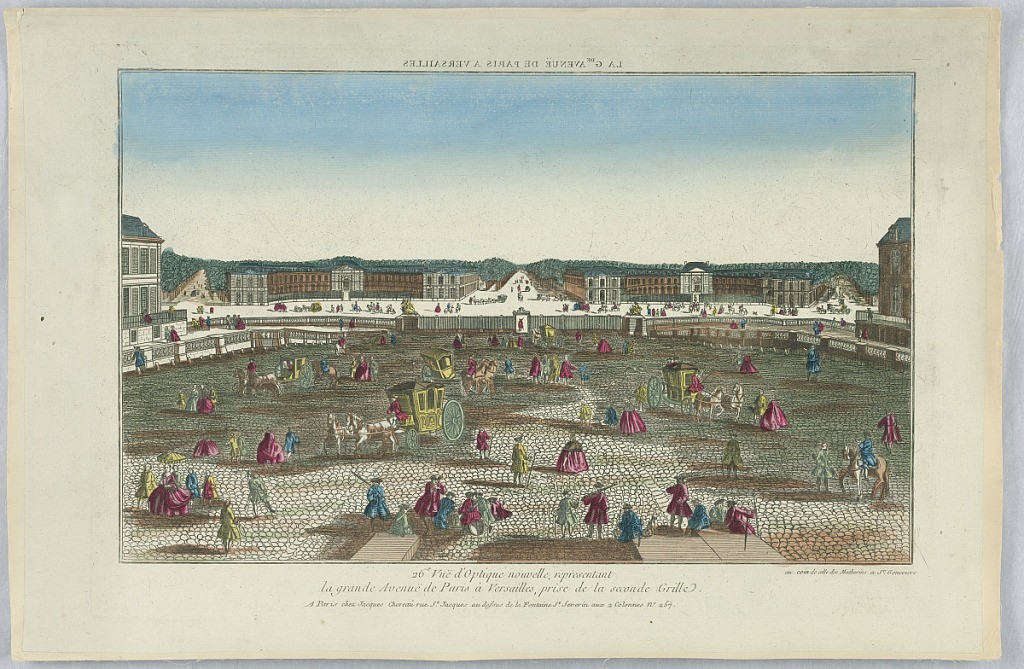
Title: Peep-Show Print
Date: mid-18th century
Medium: Engraving and brush and wash on paper
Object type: Print
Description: Peep-show print